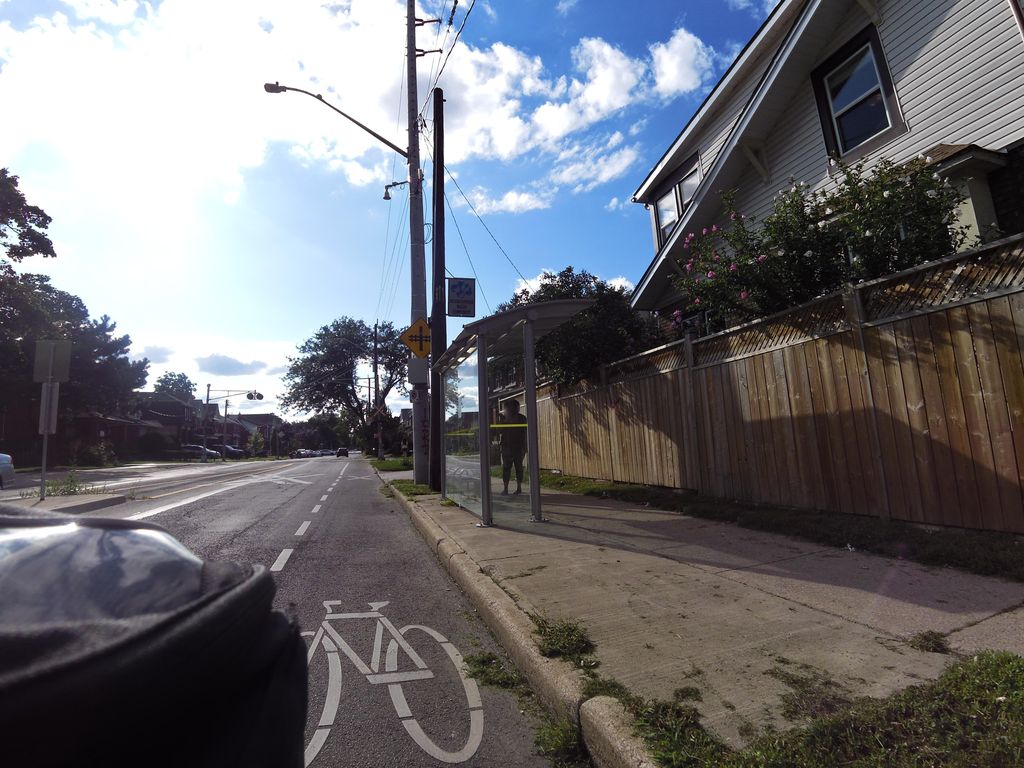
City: hamilton